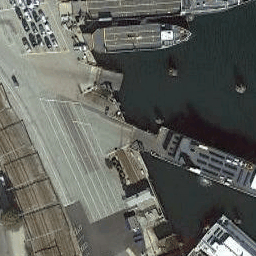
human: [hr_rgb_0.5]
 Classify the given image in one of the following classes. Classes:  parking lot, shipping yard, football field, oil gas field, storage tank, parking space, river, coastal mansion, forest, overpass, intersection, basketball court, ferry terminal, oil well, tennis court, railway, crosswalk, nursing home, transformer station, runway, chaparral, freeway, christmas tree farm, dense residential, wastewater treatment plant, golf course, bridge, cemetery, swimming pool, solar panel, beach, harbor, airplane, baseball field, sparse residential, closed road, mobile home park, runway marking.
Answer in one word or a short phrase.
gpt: ferry terminal